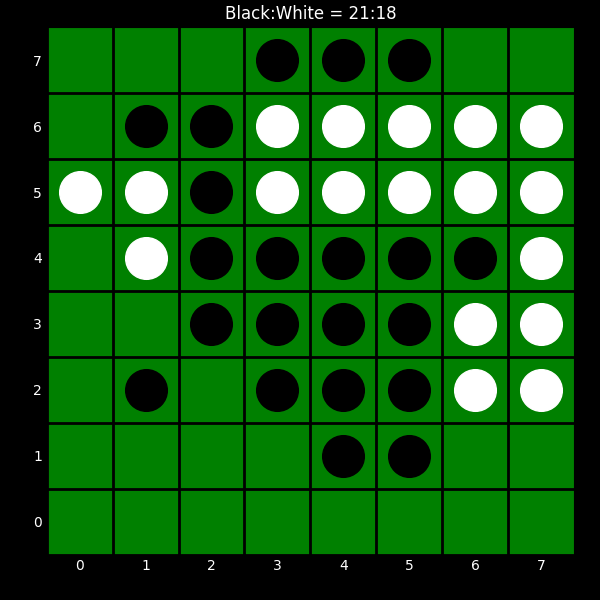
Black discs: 21
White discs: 18